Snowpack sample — Snodgrass Mountain, Crested Butte, Colorado (2/4/25, 12:06 PM MST)
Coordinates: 38.923, -106.968
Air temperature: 35 °F
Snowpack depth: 80 cm
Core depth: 50 cm
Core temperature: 30.2 °F
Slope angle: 14°, slope face: 78°
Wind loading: low
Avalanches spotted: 0
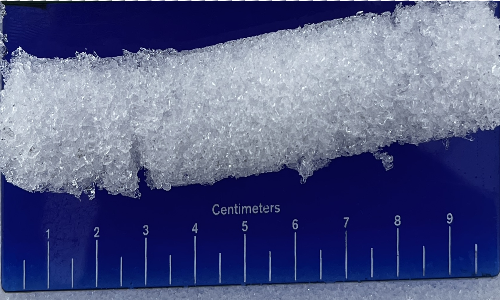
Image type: core
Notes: No avalanches nearby, unusually warm weather for the last month reported by residents, Collected 25 yards from treeline